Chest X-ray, PA view. Patient: 27 years old, sex F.
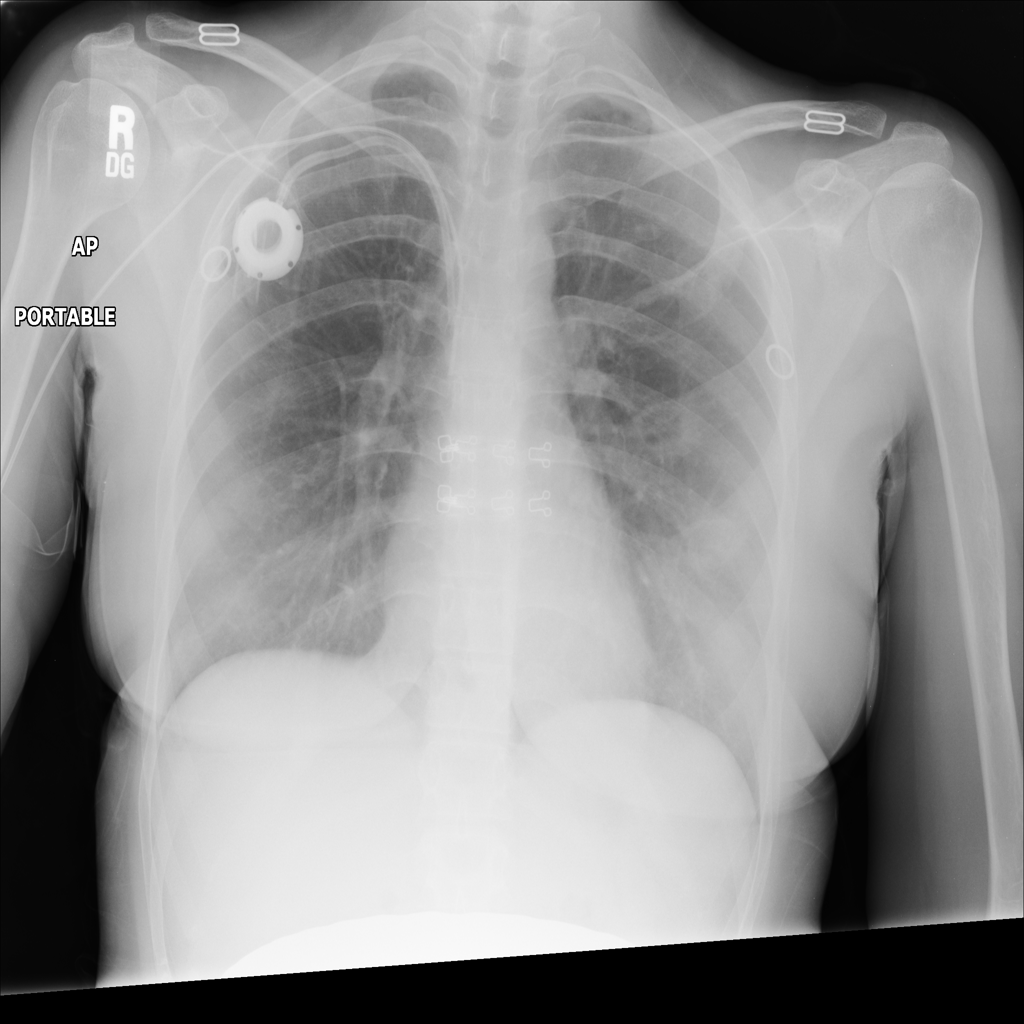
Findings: No Finding